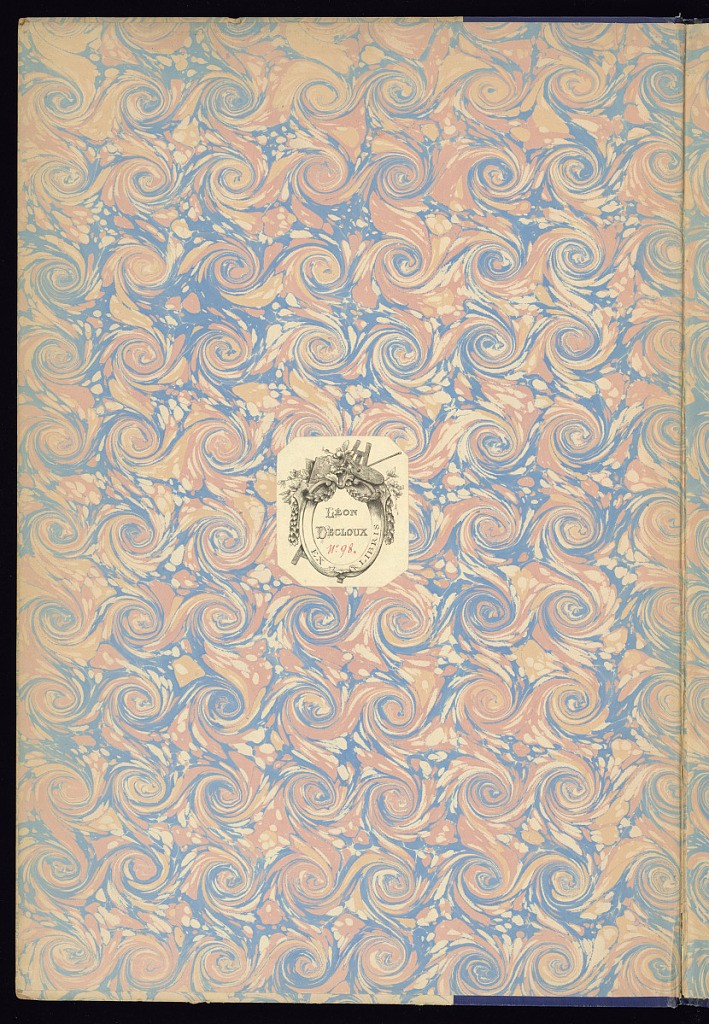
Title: Album of Trophies Representing the Four Elements
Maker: Maurice Jacques, French, ca. 1712–1784
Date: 1758–64
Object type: Album
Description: Album of hand colored hanging trophy designs representing the four elements (earth, water, air, and fire). The publisher's address has been partly rubbed out on some plates and inscribed with the name ‘Mondhare'.